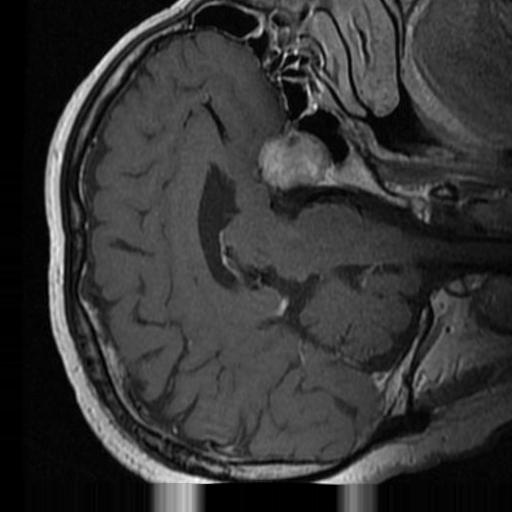
Label: brain_tumor